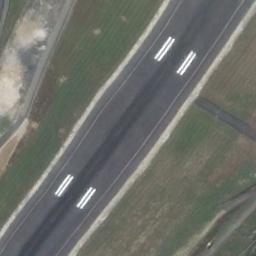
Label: runway